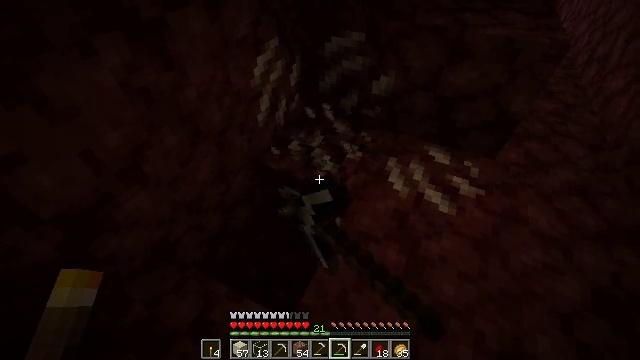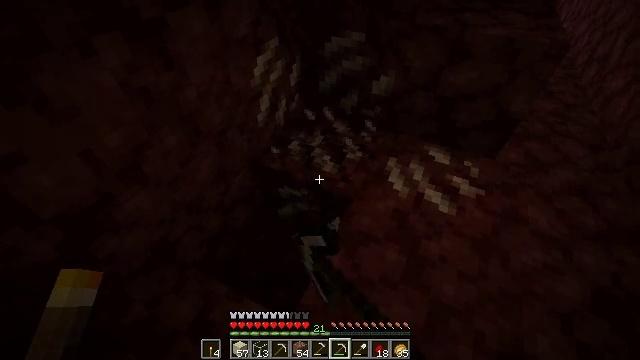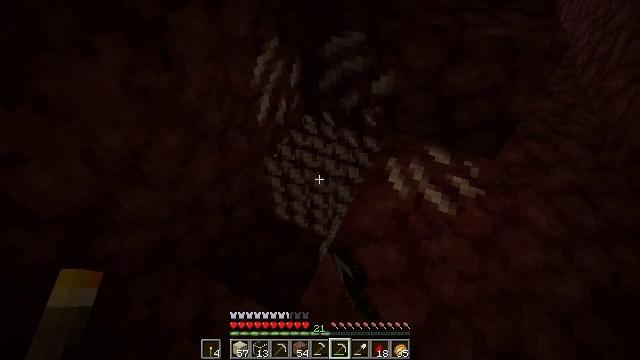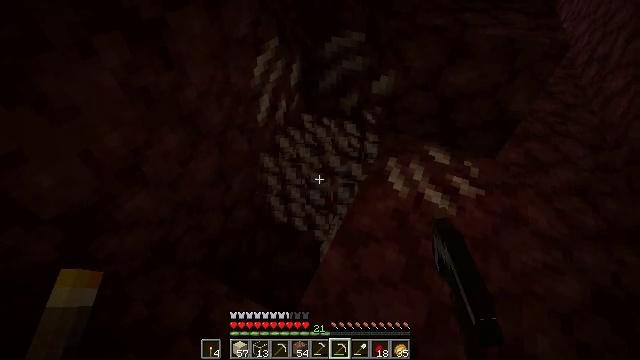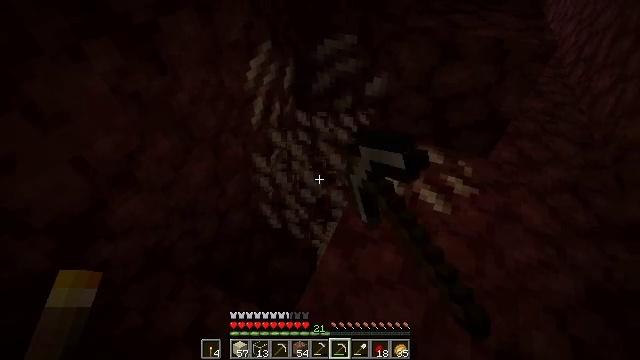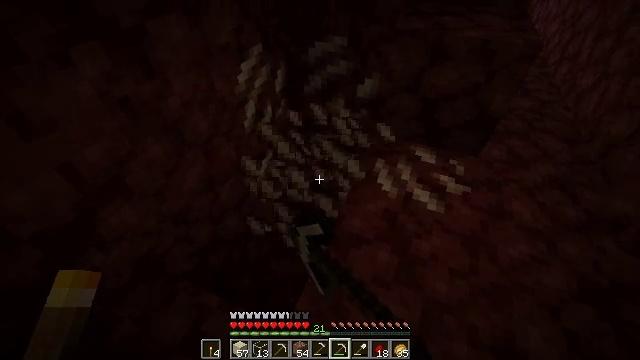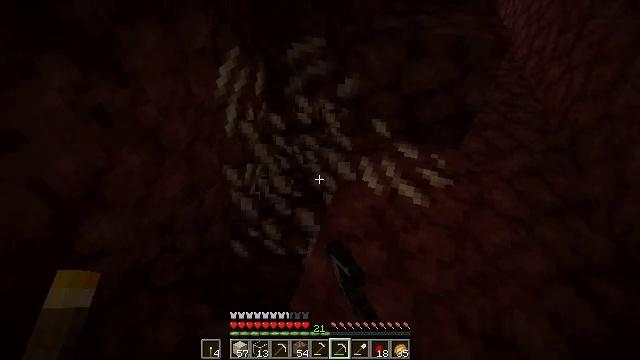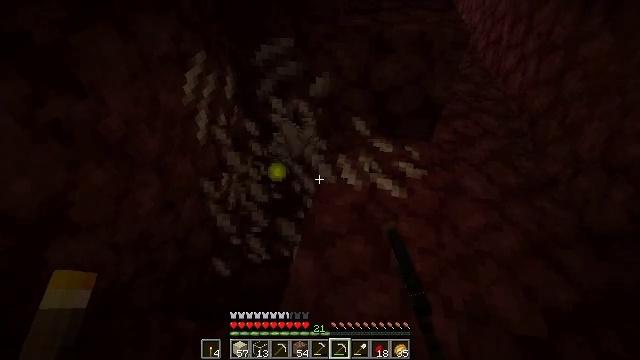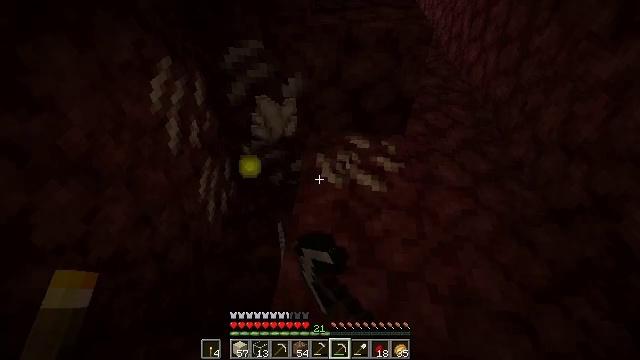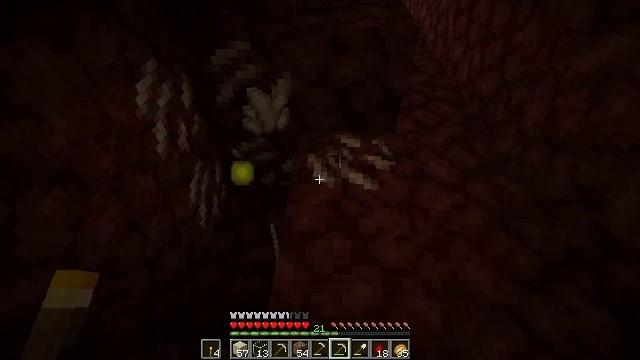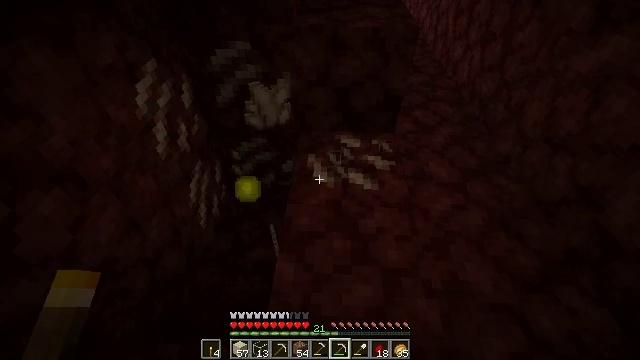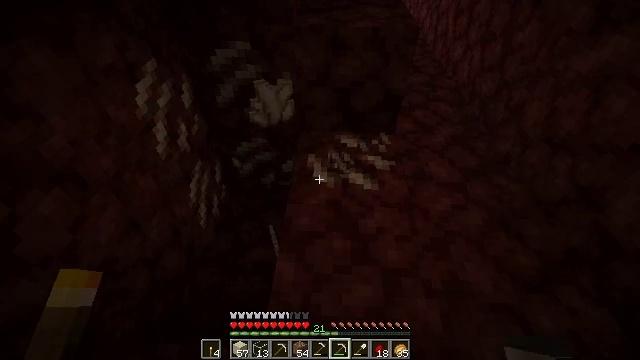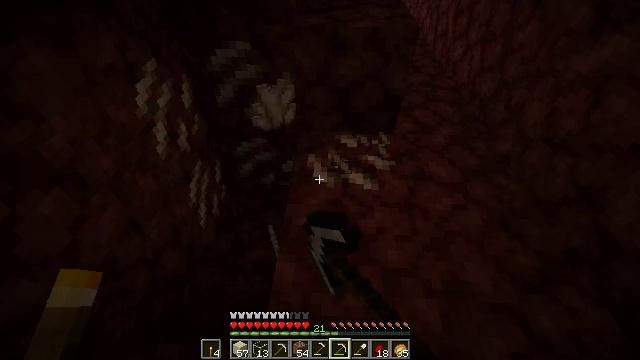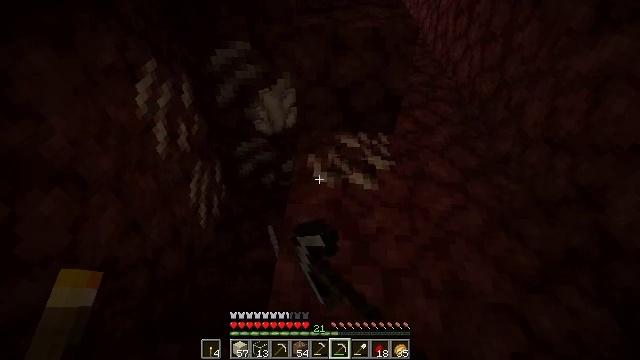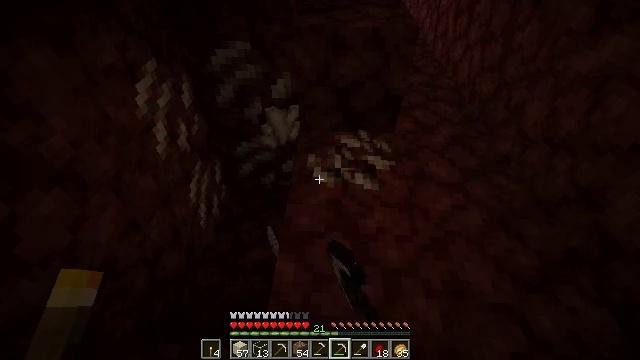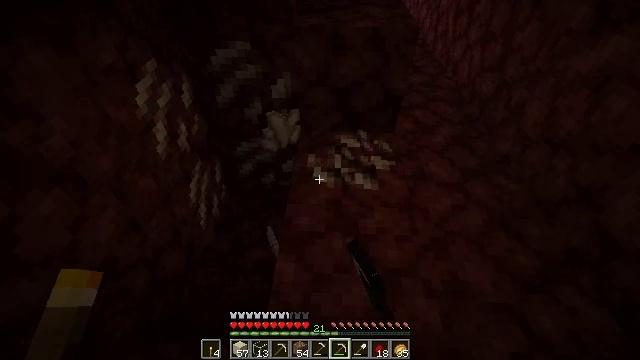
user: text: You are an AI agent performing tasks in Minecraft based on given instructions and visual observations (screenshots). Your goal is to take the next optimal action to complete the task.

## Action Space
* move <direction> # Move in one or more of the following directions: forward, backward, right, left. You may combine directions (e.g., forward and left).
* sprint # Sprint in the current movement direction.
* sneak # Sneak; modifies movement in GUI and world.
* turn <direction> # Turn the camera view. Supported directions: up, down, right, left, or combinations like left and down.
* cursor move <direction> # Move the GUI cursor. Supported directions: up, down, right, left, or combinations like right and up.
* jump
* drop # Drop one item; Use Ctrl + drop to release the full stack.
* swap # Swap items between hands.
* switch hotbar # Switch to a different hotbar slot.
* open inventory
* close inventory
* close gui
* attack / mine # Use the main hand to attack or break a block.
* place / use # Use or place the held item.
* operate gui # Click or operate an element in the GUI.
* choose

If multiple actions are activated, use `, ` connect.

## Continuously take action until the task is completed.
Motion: motion action
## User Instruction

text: Dig up the nether quartz ore.
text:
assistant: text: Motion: attack / mine
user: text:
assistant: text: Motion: attack / mine
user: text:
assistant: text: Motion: attack / mine
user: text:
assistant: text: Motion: turn right, attack / mine
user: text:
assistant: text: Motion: turn right, attack / mine
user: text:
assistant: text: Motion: turn right, attack / mine
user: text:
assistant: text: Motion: turn right, attack / mine
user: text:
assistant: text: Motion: turn right, attack / mine
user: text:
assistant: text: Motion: turn right, attack / mine
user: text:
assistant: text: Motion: attack / mine
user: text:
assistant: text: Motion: attack / mine
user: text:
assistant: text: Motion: attack / mine
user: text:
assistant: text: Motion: attack / mine
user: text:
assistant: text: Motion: attack / mine
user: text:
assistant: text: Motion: attack / mine
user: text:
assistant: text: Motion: attack / mine
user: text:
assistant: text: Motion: attack / mine
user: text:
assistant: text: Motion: attack / mine
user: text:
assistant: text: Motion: attack / mine
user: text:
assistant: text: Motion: attack / mine
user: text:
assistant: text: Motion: attack / mine
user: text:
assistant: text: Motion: attack / mine
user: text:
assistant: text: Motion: attack / mine
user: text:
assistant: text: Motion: attack / mine
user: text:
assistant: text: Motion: attack / mine
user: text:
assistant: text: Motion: attack / mine
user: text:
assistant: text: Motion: attack / mine
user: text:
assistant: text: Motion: attack / mine
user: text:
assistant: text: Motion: attack / mine
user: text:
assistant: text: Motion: attack / mine